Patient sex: M
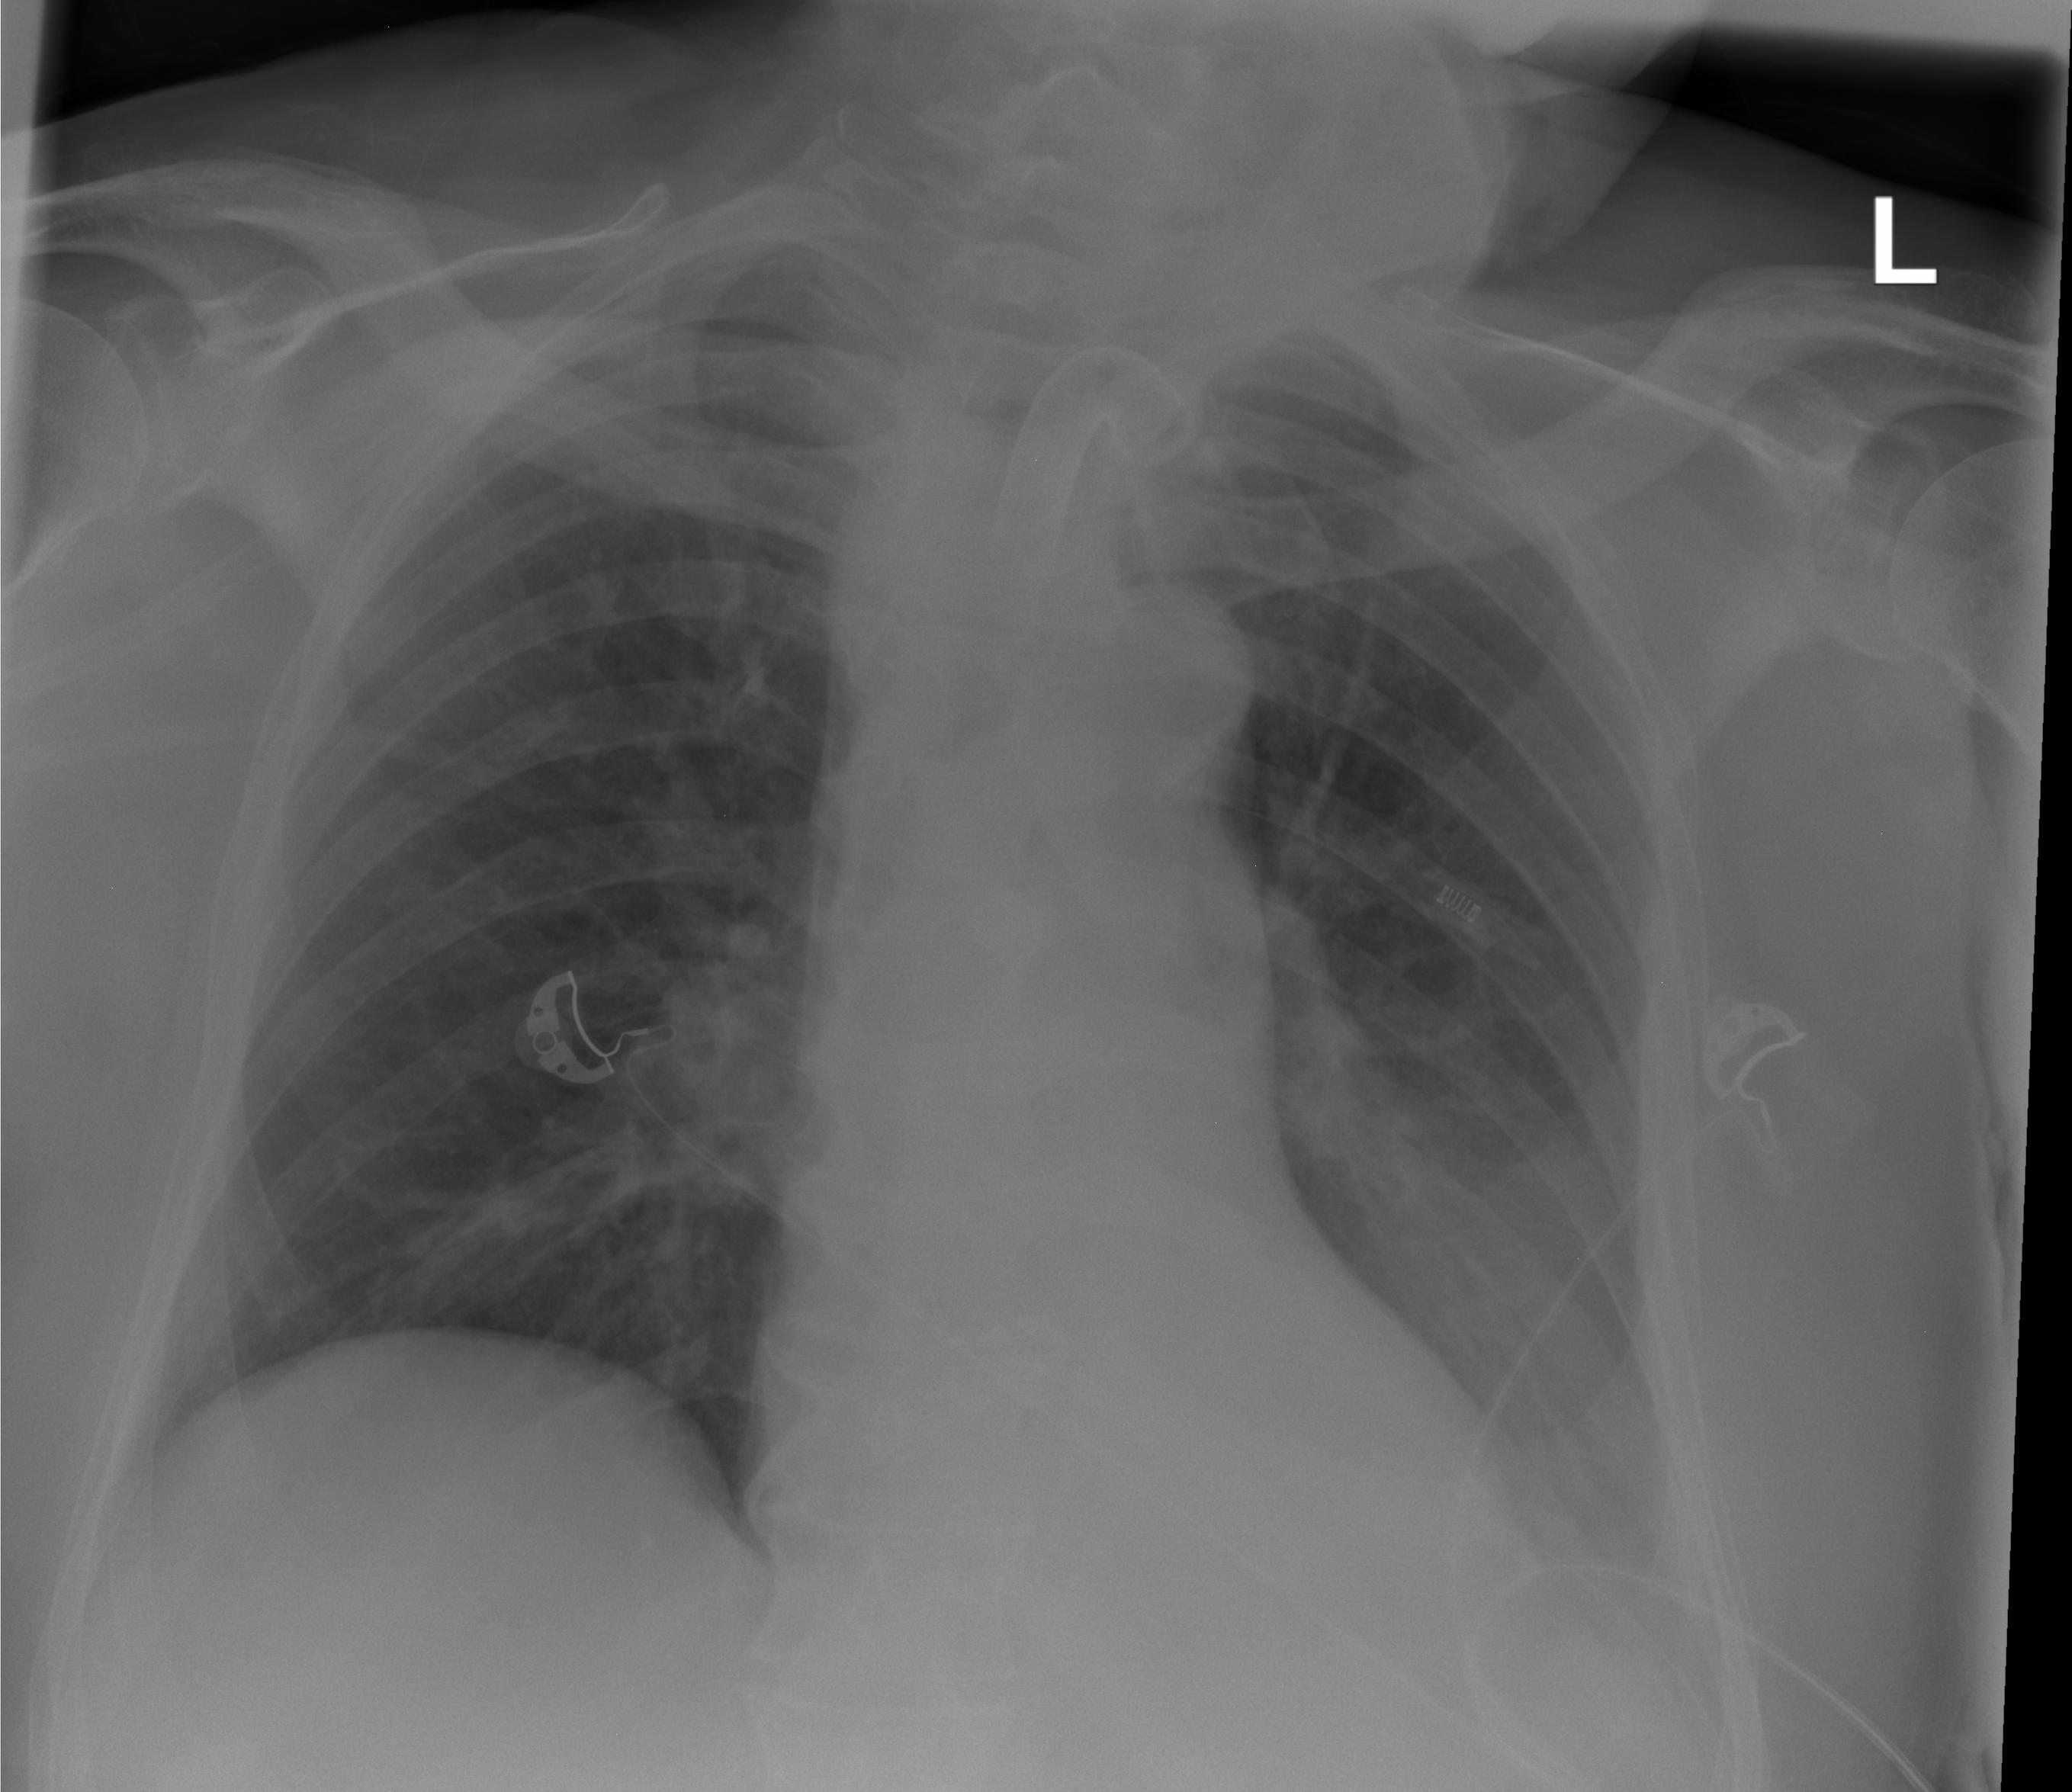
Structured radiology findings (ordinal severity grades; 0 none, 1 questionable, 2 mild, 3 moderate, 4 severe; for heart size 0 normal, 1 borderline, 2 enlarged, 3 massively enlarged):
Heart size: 0
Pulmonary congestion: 0
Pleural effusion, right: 0
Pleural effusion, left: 2
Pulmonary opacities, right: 0
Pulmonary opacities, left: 2
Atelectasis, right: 0
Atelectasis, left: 2